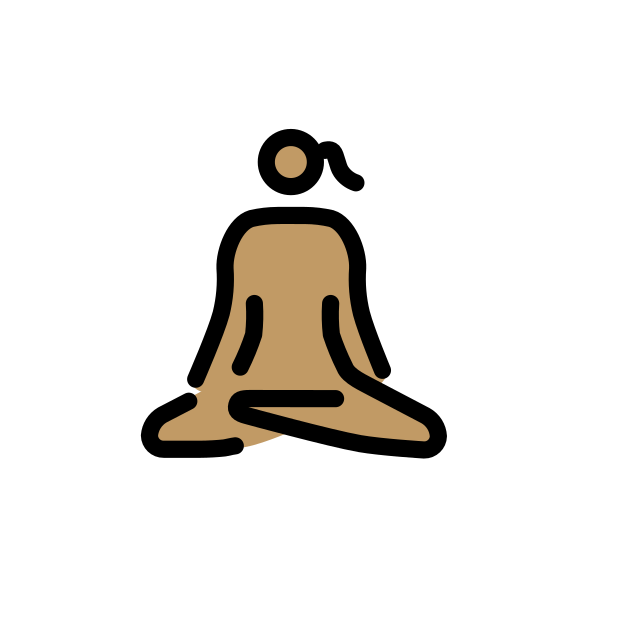
woman in lotus position: medium skin tone